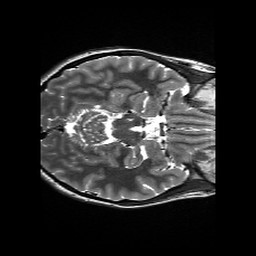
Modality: T2w
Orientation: axial
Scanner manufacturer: siemens
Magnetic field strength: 3 T
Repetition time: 13.52 s
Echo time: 0.088 s